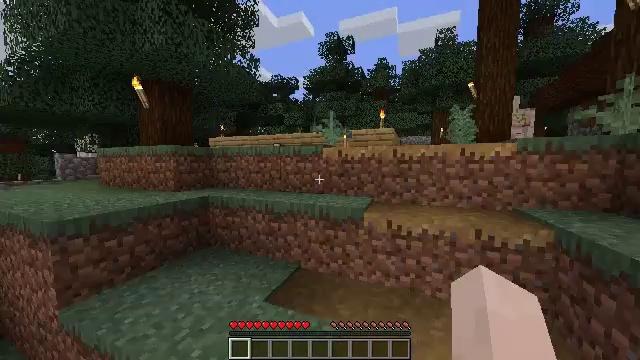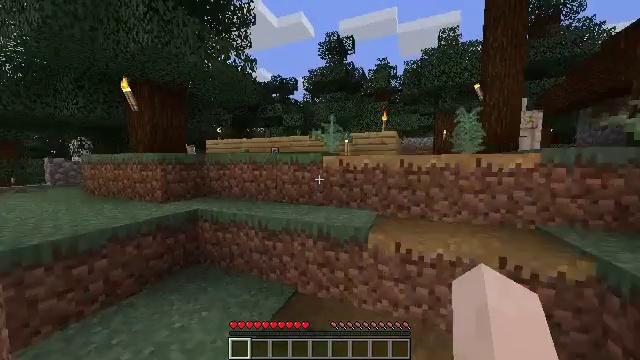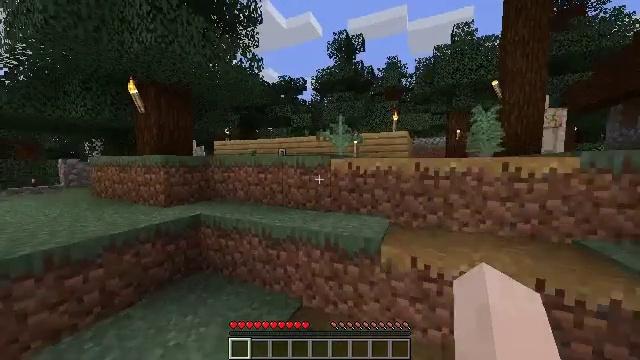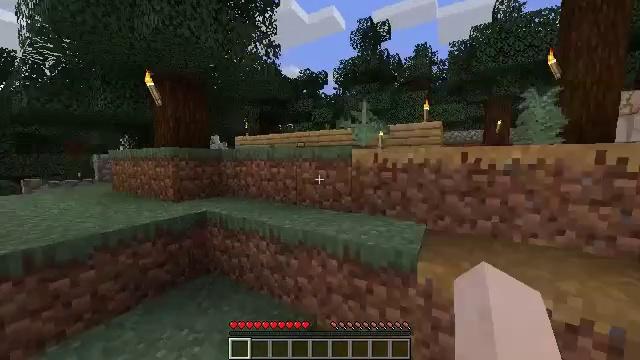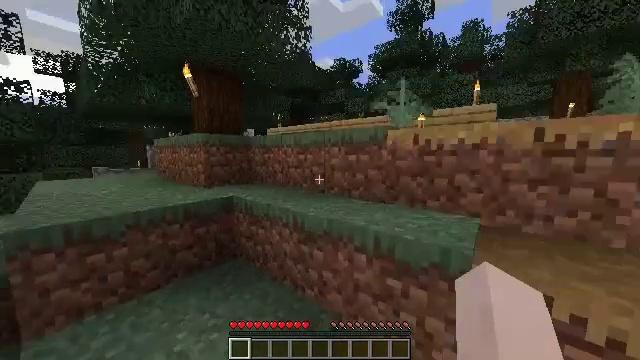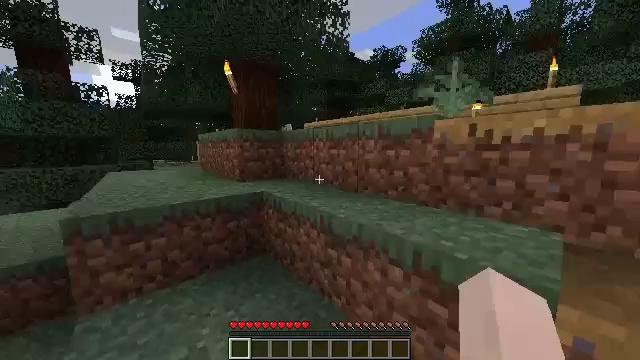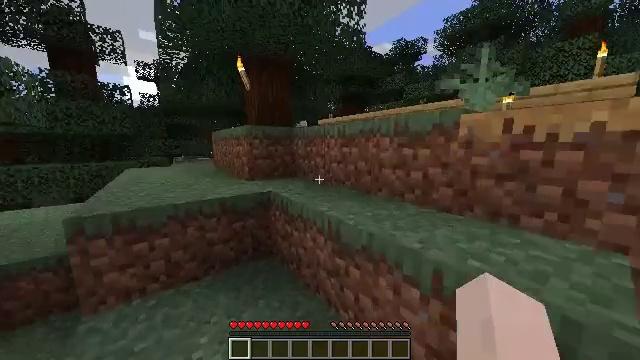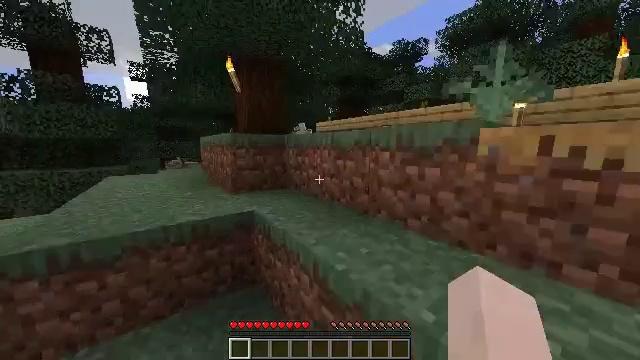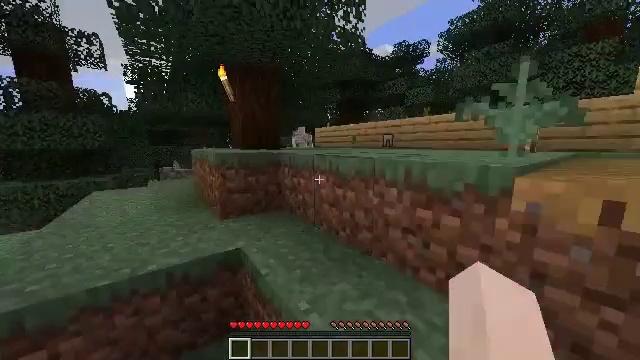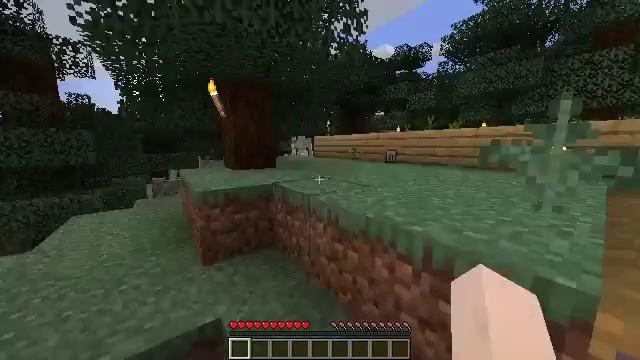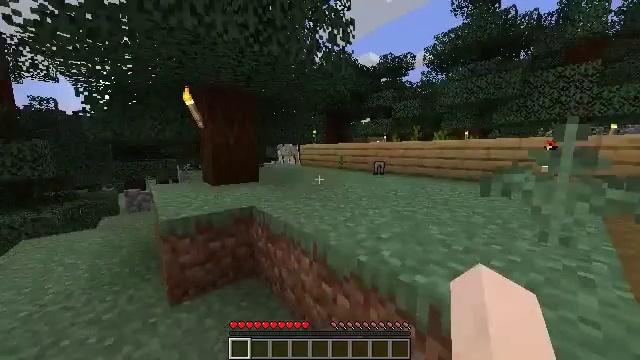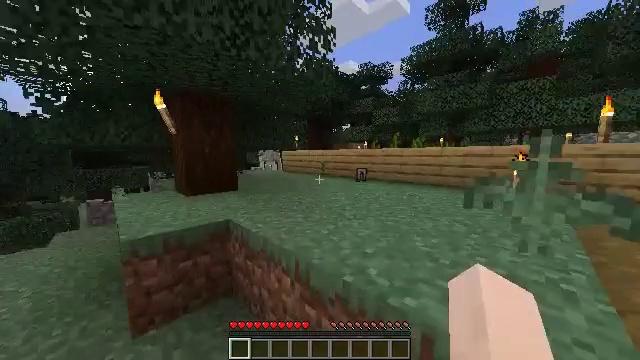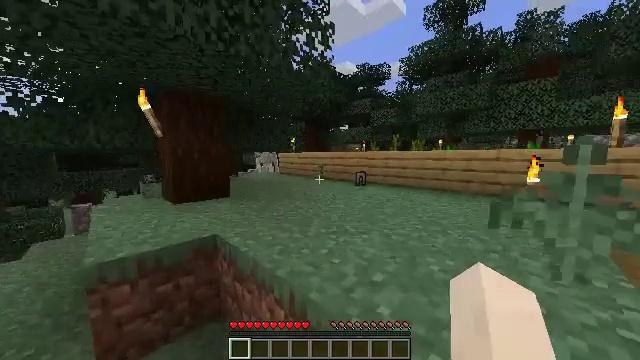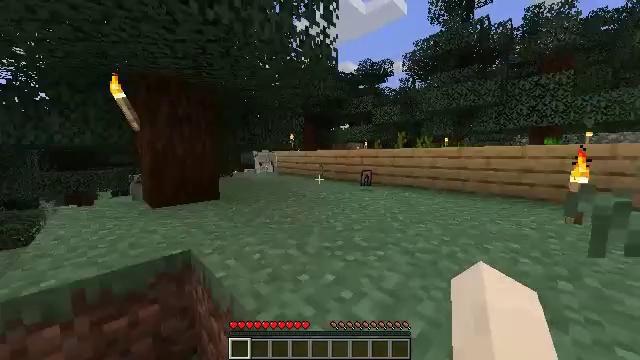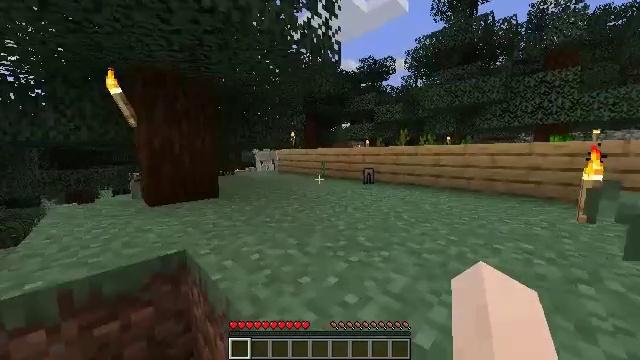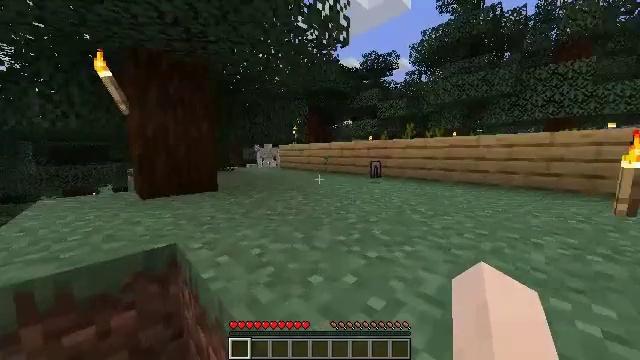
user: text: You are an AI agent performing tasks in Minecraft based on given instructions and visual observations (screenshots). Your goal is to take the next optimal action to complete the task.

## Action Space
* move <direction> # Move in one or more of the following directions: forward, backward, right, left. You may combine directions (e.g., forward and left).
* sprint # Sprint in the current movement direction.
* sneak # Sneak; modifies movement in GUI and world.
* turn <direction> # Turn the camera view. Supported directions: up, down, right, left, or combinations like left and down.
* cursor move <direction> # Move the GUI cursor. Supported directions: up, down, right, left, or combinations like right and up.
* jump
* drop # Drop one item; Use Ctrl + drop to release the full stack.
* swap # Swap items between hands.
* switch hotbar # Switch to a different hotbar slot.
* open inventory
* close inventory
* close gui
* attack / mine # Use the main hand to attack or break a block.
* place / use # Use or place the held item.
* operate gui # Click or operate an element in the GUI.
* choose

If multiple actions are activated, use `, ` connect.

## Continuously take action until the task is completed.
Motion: motion action
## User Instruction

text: Gather spruce leaves to collect foliage.
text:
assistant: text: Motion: move forward
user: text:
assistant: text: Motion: move forward, turn left
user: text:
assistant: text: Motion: move forward, turn left
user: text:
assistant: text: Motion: move forward, turn left and down
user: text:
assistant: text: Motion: move forward, turn left and down
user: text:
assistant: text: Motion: move forward, turn left
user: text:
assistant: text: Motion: move forward, jump
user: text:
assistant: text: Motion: move forward, jump
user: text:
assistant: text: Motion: move forward, jump
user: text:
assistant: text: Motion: move forward, turn right and up
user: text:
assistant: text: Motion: move forward, turn right and up
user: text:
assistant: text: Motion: move forward
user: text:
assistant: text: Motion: move forward
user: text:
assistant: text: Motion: move forward
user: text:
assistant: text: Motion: move forward
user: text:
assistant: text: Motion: move forward
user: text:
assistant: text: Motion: move forward, jump
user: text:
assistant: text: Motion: move forward, turn right, jump
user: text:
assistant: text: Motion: move forward, turn right, jump
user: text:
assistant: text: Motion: move forward
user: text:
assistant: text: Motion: move forward, turn right
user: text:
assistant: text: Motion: move forward, turn right
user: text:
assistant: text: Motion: move forward, turn right and down
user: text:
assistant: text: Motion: move forward, sprint, turn right and down
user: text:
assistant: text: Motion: move forward, sprint, turn right
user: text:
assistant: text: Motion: move forward, sprint
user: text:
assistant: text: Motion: move forward
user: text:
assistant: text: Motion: move forward
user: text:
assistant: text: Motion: move forward, turn left
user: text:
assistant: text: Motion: move forward, turn left